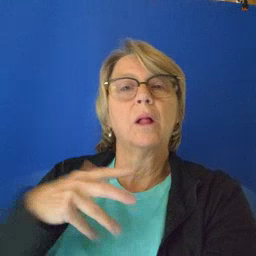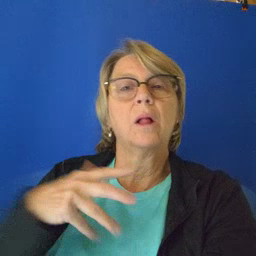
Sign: uncle